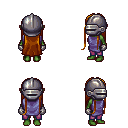
a pixel art fantasy rpg character, female body template, orc, green skin, chain tabard jacket, magenta pants, brunette extra-long hairstyle, metal helm, metal gloves, four views (front, back, left, right), 2x2 character sprite sheet, small pixel art, hard edges, no anti-aliasing